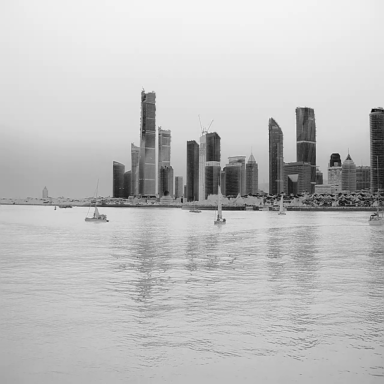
There are six sailboats in the infrared image.